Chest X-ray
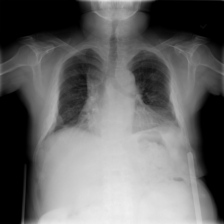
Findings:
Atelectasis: negative
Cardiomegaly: negative
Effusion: negative
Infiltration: negative
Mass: negative
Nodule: negative
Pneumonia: negative
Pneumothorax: negative
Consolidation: negative
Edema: negative
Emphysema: negative
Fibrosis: negative
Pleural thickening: negative
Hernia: negative